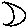
Label: moon